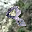
Label: 8